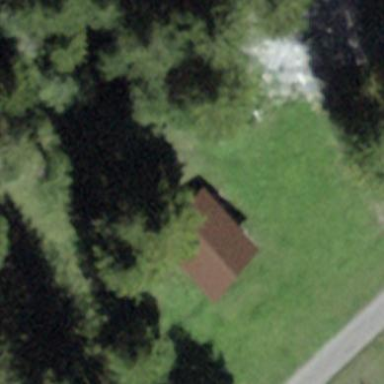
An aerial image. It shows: Barn.